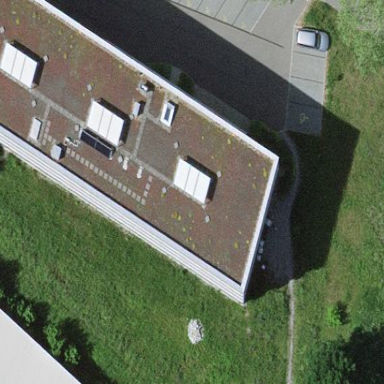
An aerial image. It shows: Office building.